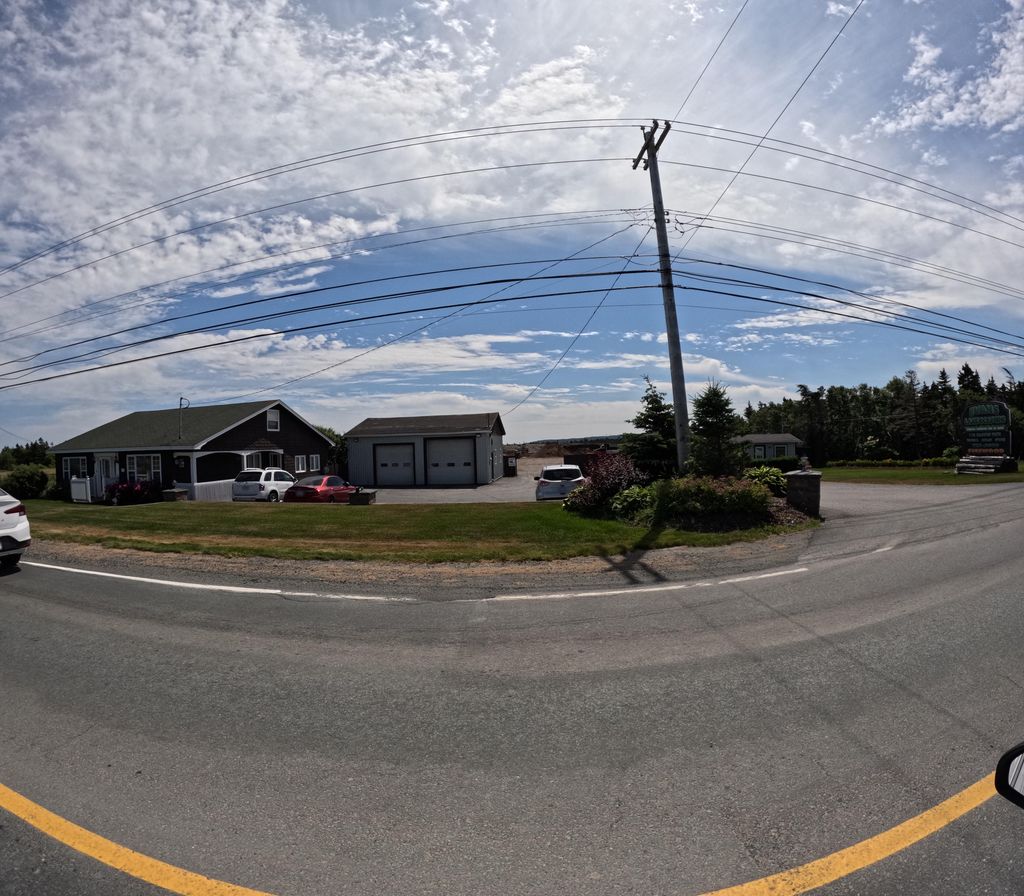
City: st_johns